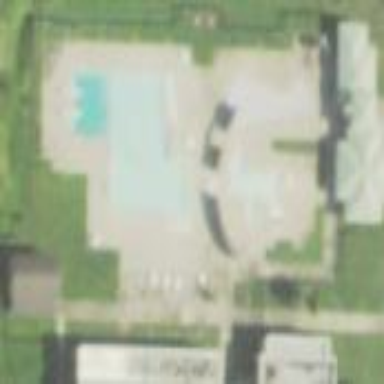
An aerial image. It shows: Sports centre specializing in swimming activities located in leisure land area.